Question: I have integrated the datatable script for my table. I have the rank column. The data are like

I need the numeric sort here. For this i used the following code
'''
{ "sType": "numeric", "aTargets": [ 0 ] }
'''
In html code i used the following
'''
<span style="display:none;">3</span> #3 in
<span style="display:none;">45</span> #45 in
<span style="display:none;">25</span> #25 in
<span style="display:none;">25</span> #15 in etc...
'''
So in span tag i showed the numbers in hidden format.
But the sorting is not working for this cell. Please help me. Thanks
'''
{ "bVisible": false, "aTargets": [8] }, //set column visibility
{"sType": "numeric", "aTargets": [8] }, //define data type for specified columns
{"iDataSort": 8, "aTargets": [3] } //sort based on a hidden column when another column is clicked
{ "bVisible": false, "aTargets": [9] }, //set column visibility
{"sType": "numeric", "aTargets": [9] }, //define data type for specified columns
{"iDataSort": 9, "aTargets": [5] } //sort based on a hidden column when another column is clicked
'''
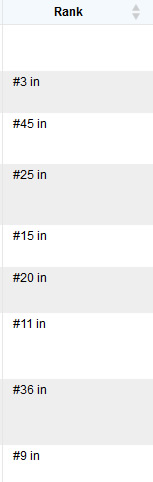
Answer: Here's another way of solving your problem.
Put the numeric values in a hidden column instead of the hidden span. In your datatables binding, point to the hidden column when the visible column header is clicked like this:
'''
myTable.dataTable({
"aoColumnDefs": [
{ "bVisible": false, "aTargets": [hiddenColumnIndex] }, //set column visibility
{"sType": "numeric", "aTargets": [hiddenColumnIndex] }, //define data type for specified columns
{"iDataSort": hiddenColumnIndex, "aTargets": [visibleColumnIndex] } //sort based on a hidden column when another column is clicked
]
});
'''